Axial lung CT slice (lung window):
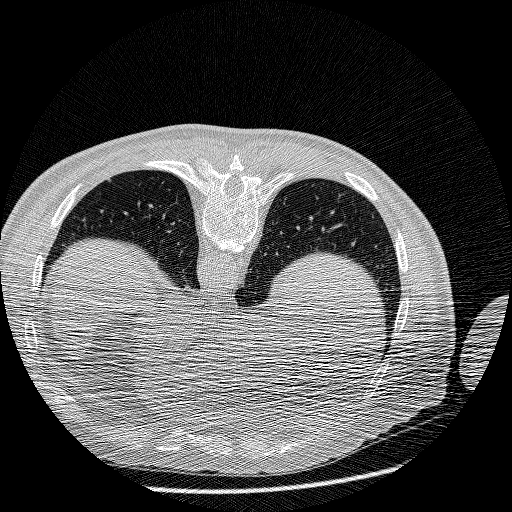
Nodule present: no